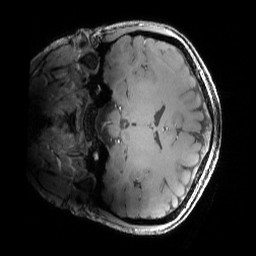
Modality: MP2RAGE
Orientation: coronal